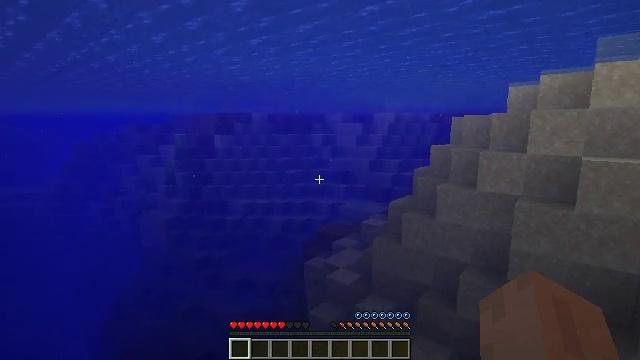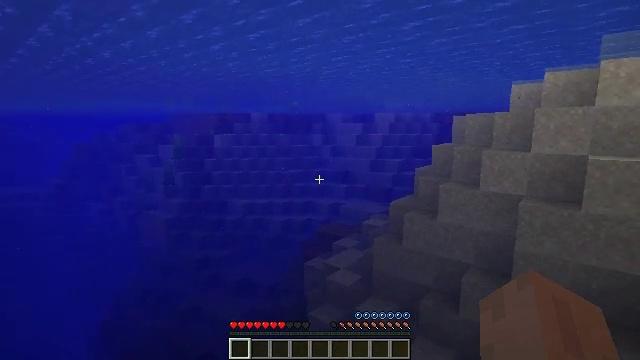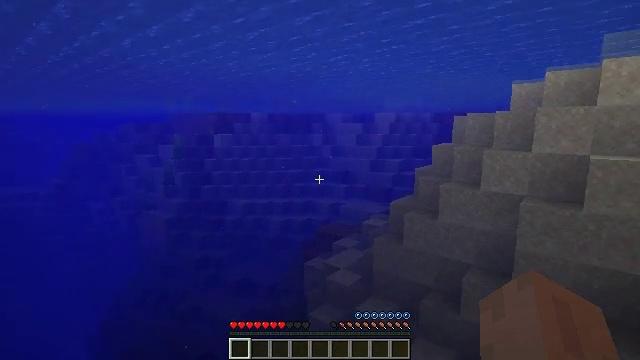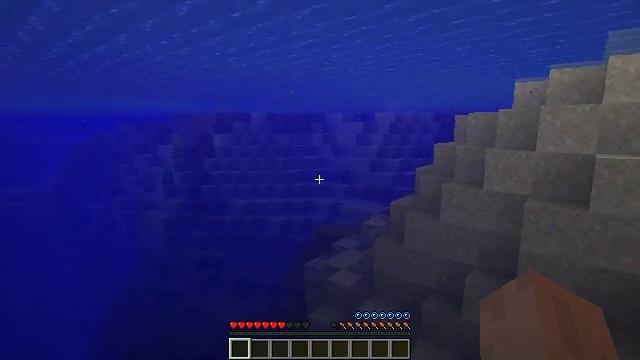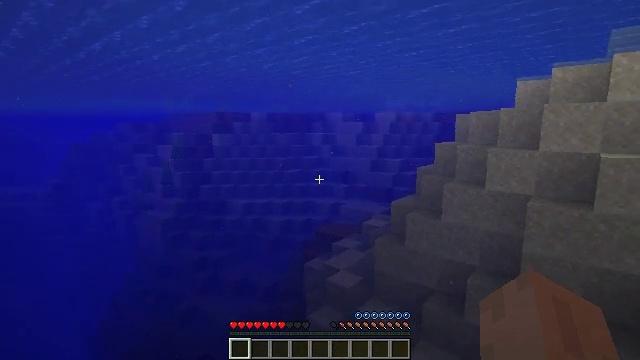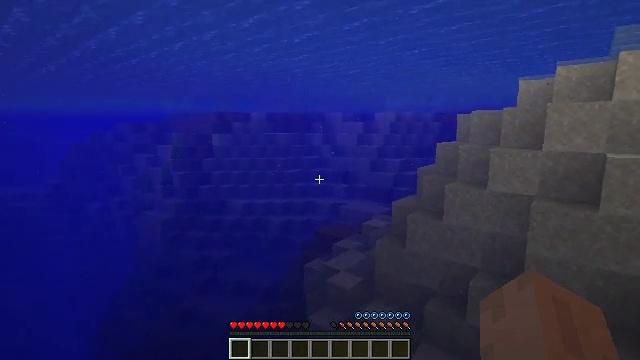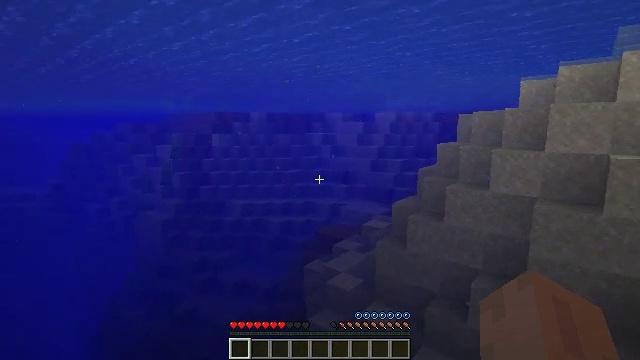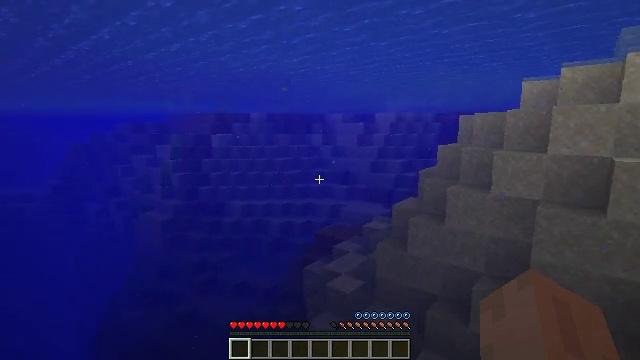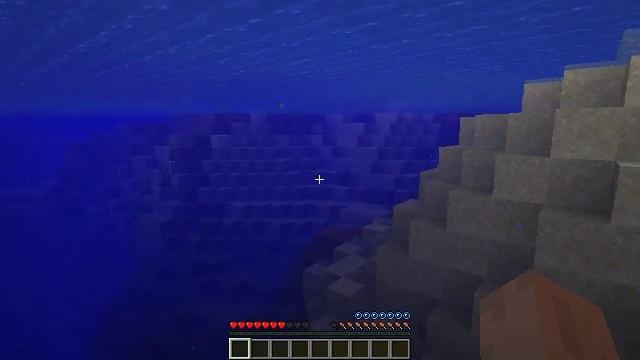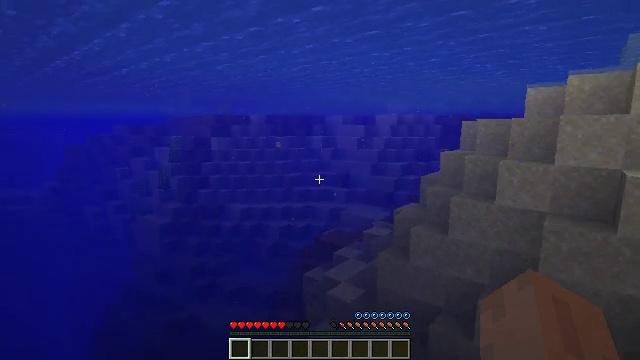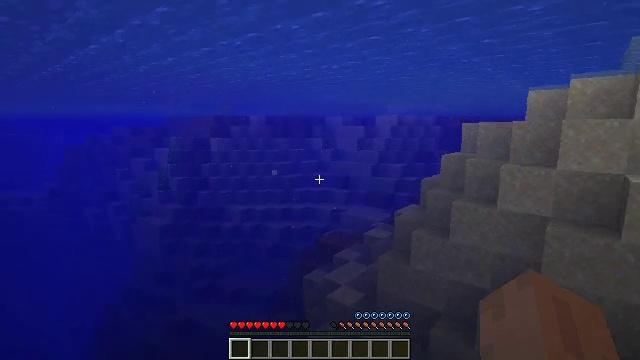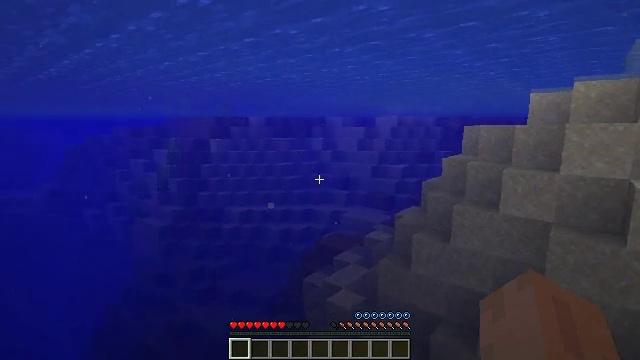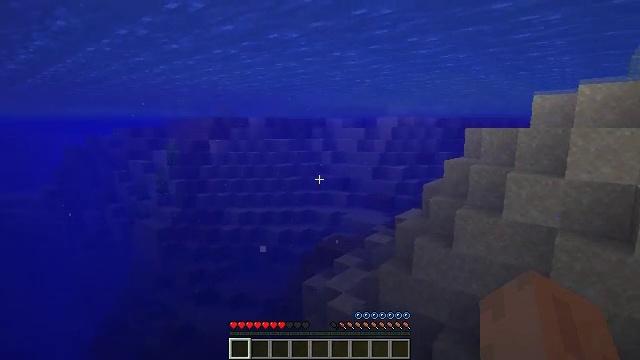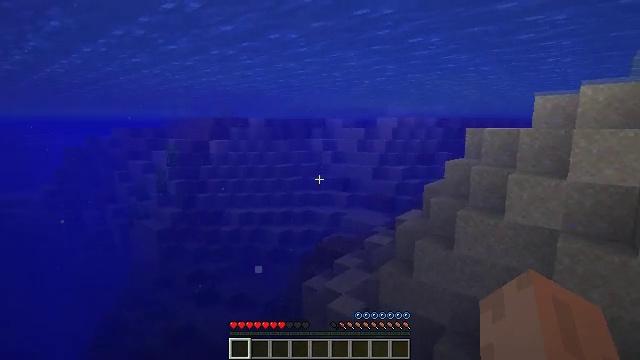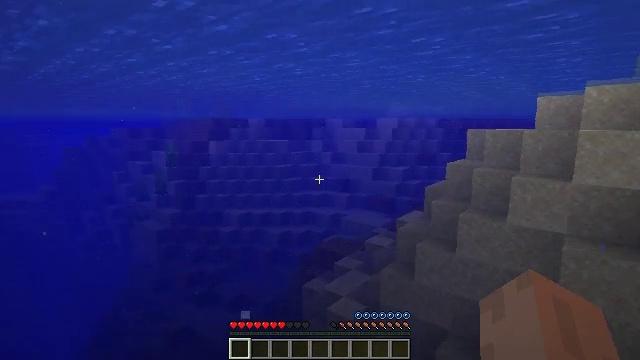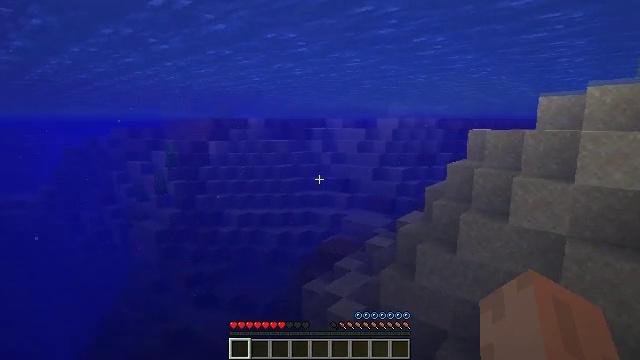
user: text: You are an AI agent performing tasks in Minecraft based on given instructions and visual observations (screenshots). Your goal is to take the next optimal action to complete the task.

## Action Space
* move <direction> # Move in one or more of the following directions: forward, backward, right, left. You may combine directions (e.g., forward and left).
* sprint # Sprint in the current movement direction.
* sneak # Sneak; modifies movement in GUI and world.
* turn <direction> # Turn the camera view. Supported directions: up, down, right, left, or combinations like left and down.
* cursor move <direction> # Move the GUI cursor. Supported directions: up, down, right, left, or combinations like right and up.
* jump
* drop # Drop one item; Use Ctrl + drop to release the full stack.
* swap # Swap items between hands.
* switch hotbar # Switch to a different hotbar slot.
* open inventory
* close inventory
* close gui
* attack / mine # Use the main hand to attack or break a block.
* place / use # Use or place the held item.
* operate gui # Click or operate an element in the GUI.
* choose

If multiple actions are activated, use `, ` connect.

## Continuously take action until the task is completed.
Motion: motion action
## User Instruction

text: Attack the birch planks to recycle them.
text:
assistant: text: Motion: move forward, attack / mine
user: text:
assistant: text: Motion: move forward, attack / mine
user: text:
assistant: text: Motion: move forward, attack / mine
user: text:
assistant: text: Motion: move forward, attack / mine
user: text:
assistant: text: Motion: move forward, attack / mine, jump
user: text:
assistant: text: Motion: move forward, attack / mine, jump
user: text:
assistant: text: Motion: move forward, attack / mine, jump
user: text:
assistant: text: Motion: move forward, attack / mine, jump
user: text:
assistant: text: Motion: move forward, attack / mine, jump
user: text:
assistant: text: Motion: move forward, attack / mine
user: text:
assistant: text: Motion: move forward, attack / mine
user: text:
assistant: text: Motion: move forward, attack / mine
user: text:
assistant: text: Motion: move forward, attack / mine
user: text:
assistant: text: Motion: move forward, attack / mine
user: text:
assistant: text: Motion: move forward, attack / mine
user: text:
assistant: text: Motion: move forward, attack / mine
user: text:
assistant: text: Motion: move forward, attack / mine
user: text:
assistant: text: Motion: move forward, attack / mine, jump
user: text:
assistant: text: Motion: move forward, attack / mine, jump
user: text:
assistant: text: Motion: move forward, attack / mine, jump
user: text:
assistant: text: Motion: move forward, attack / mine, jump
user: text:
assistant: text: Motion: move forward, attack / mine, jump
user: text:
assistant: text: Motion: move forward, attack / mine
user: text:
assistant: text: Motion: move forward, attack / mine
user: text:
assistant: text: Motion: move forward, attack / mine
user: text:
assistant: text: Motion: move forward, attack / mine
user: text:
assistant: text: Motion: move forward, attack / mine
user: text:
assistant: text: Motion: move forward, attack / mine
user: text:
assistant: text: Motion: move forward, attack / mine
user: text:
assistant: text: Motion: move forward, attack / mine